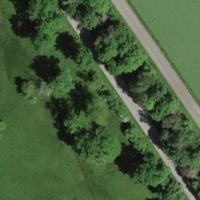
EUNIS habitat code: 25
Species observed at this site:
Tettigonia viridissima